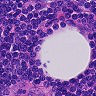
Metastatic tissue present: no